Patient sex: M
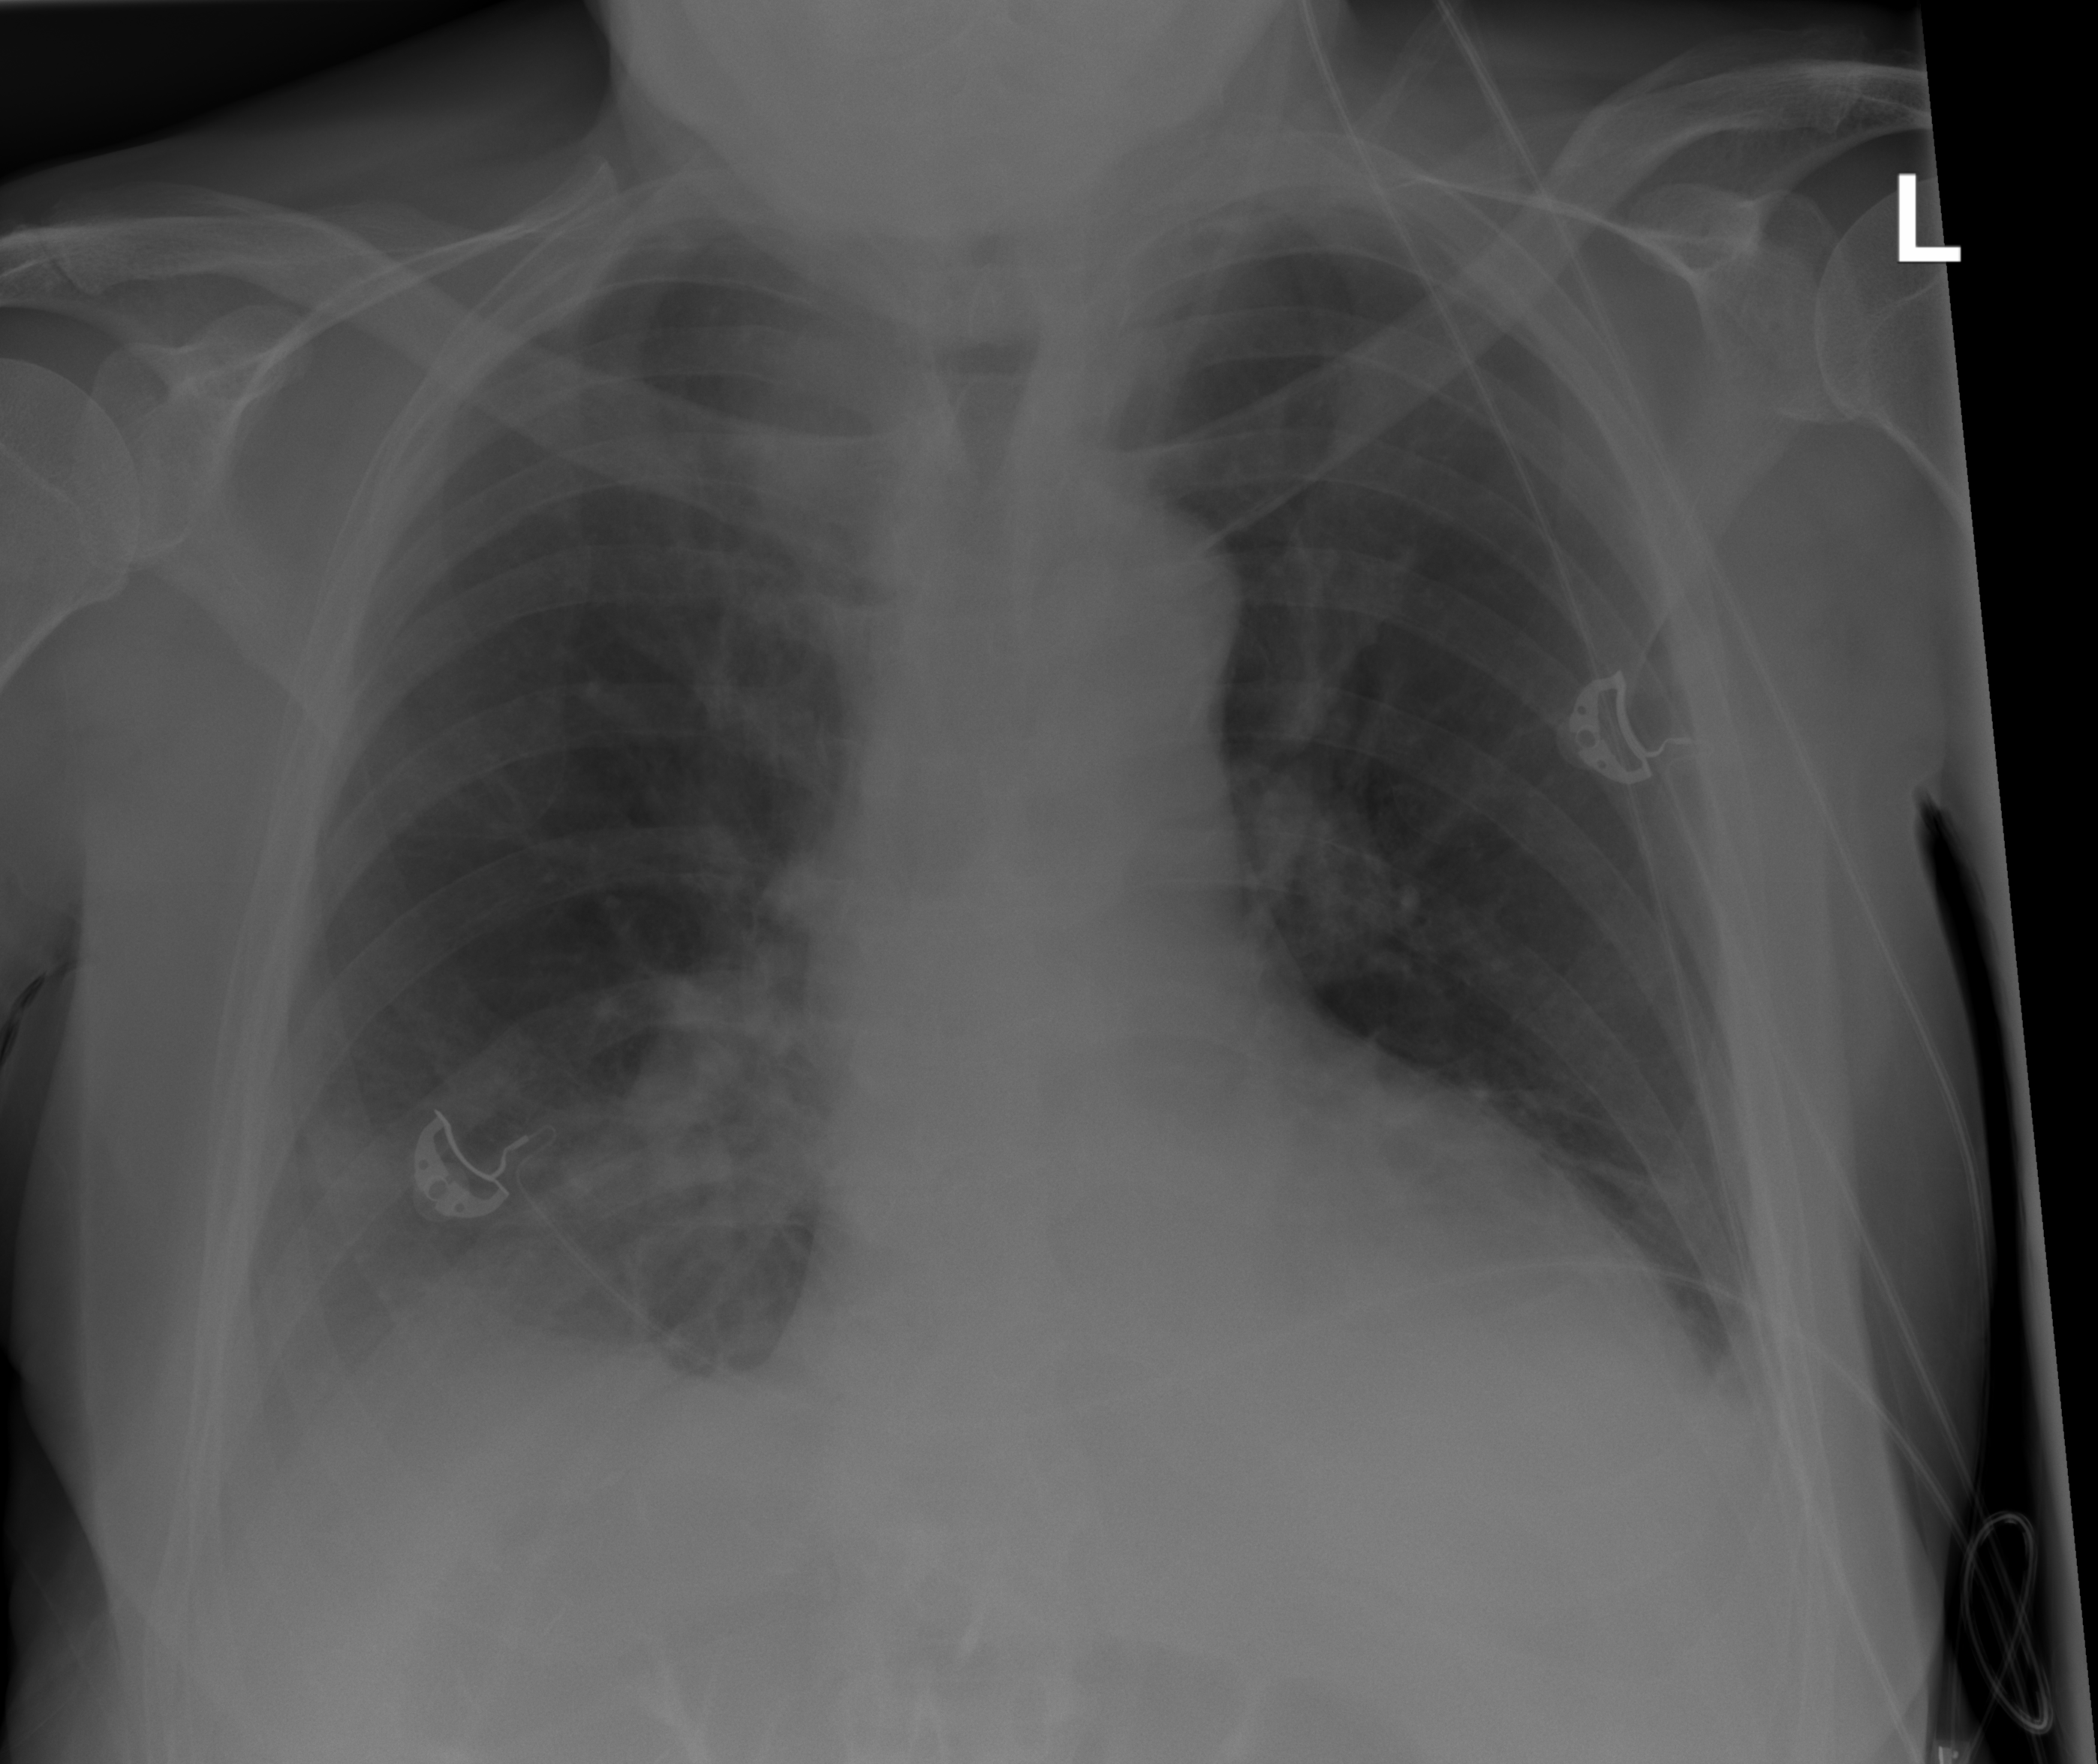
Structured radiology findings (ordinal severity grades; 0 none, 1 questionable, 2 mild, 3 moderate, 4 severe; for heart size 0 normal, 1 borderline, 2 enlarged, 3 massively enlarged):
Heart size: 1
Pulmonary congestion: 0
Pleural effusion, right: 2
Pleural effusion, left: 2
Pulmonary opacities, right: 2
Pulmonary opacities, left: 0
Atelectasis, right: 2
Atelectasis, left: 2